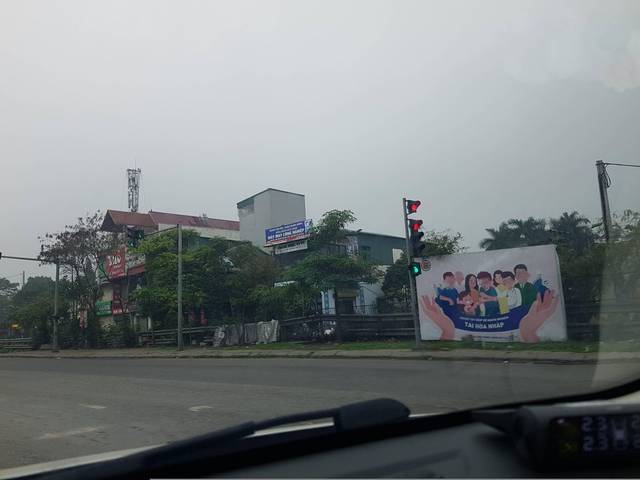
Region: Vietnam
Coordinates: 20.951, 105.844